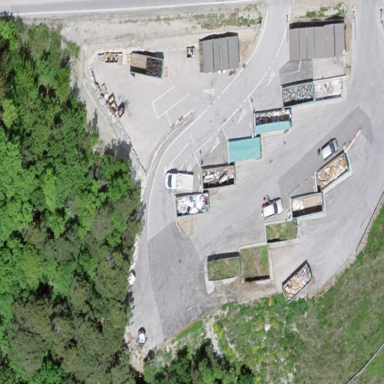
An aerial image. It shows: Recycling centre providing amenities for recycling.